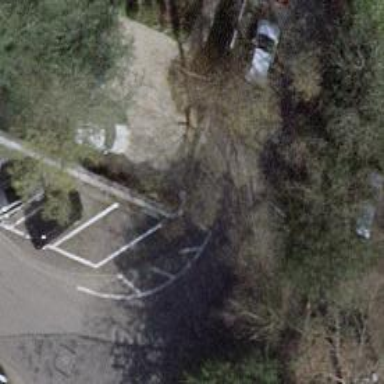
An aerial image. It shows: Asphalt sidewalk along the footway.